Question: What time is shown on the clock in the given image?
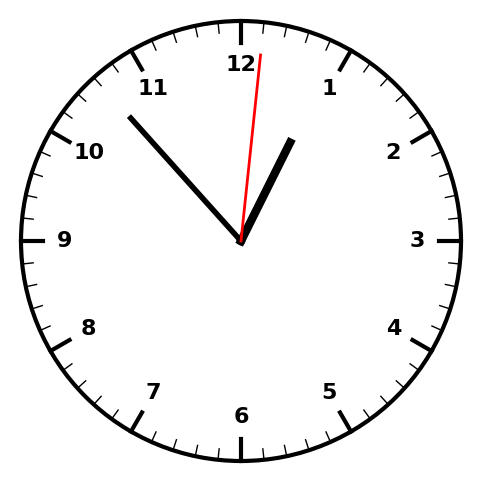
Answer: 12:53:01